Aerial crown-view tile of a tropical tree (Barro Colorado Island, Panama), acquired 20241216:
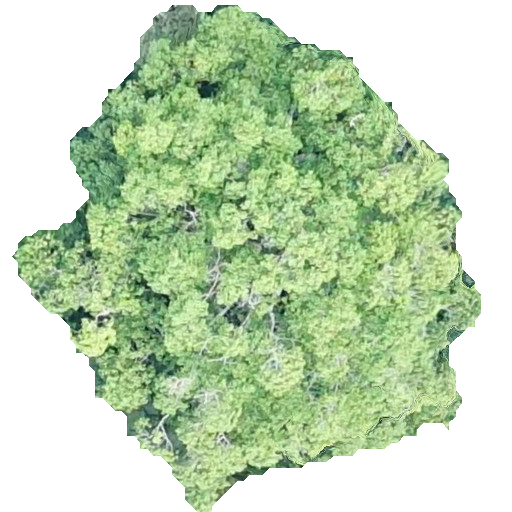
Species: Ocotea leptobotra
GBIF accepted scientific name: Ocotea leptobotra
Crown area: 218.301 m²